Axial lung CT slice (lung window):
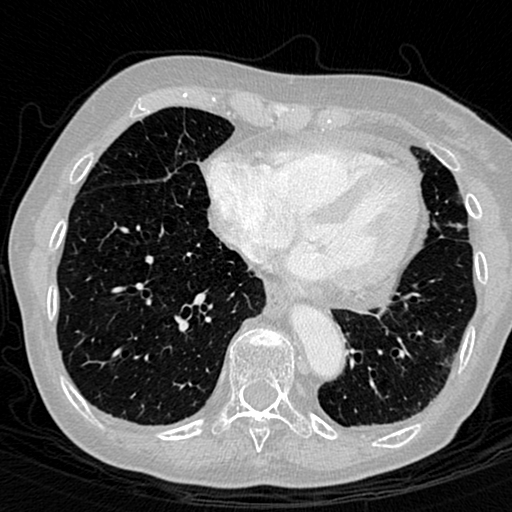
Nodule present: no